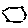
Label: hexagon